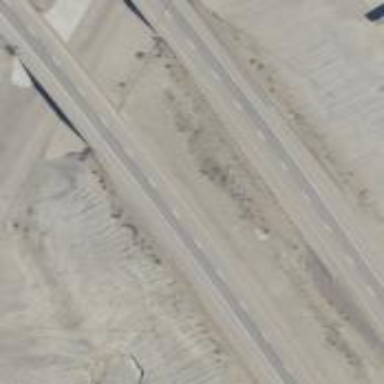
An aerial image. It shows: Asphalt bridge on motorway.